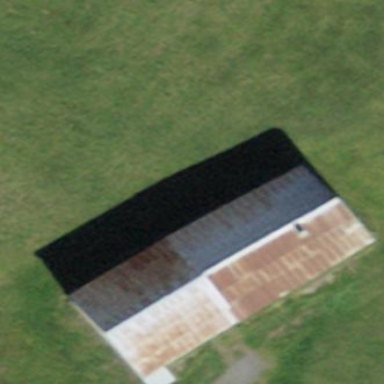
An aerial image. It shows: Farm auxiliary building with gabled roof.